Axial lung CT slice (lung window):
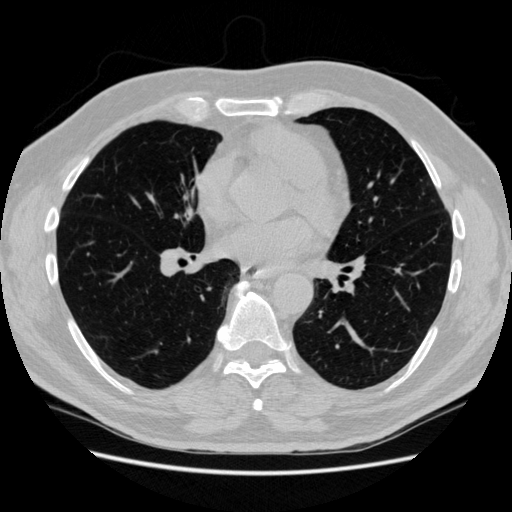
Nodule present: no